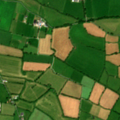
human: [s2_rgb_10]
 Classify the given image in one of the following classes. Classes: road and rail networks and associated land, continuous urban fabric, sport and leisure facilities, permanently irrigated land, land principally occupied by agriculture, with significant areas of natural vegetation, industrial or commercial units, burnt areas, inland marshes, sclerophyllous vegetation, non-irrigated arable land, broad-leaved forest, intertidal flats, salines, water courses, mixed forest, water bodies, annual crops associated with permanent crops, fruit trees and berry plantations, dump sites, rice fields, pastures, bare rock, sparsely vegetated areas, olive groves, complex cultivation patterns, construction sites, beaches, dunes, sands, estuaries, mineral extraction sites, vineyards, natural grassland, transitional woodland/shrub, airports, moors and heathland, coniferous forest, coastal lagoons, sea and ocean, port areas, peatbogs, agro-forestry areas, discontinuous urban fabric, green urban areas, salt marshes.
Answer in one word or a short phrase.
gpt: non-irrigated arable land, pastures